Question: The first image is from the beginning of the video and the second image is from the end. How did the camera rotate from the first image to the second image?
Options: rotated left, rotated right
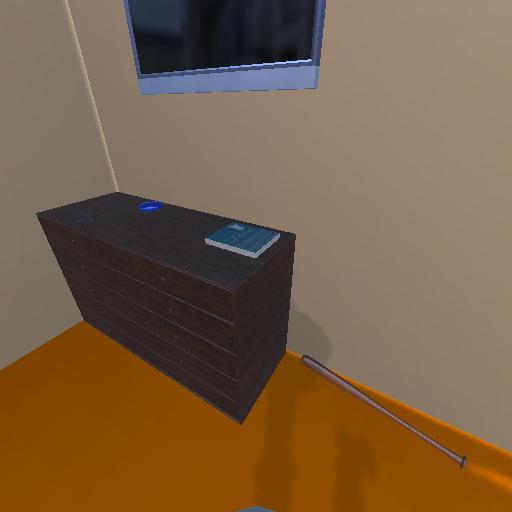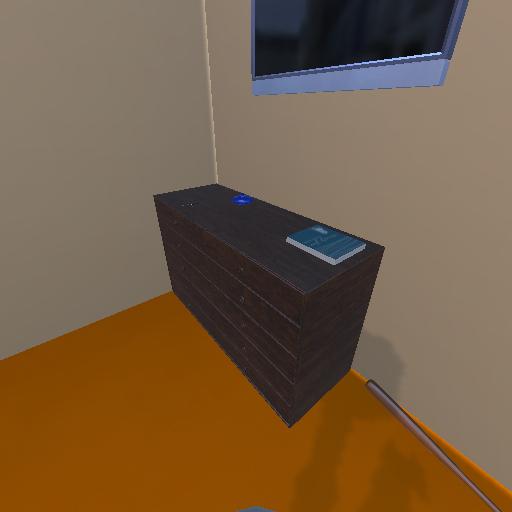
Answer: rotated left